Question: In my application, I create a modal dialog that contains a mfc List Control. When I don't initialize any columns or items in the List Control, the dialog shows without error. When I try to add a column to the List Control, I get the following message:

If it helps, the breakpoint is at
> _AFXCMN_INLINE int CListCtrl::InsertColumn(int nCol, const LVCOLUMN* pColumn)
{ ASSERT(::IsWindow(m_hWnd)); return (int) ::SendMessage(m_hWnd, LVM_INSERTCOLUMN, nCol, (LPARAM)pColumn); }
I am trying to add the column headers with the following code in 'OnInitDialog()':
'''
BOOL EventL::OnInitDialog()
{
m_ListEventLog.InsertColumn(0, _T("Description"), LVCFMT_LEFT, 250); //Failure happens HERE
//m_ListEventLog.InsertColumn(0, "Description", LVCFMT_LEFT, 200, 0); //I have also tried things such as this.
return FALSE;
}
'''
I add column headers to other CListControls in my application in this way, without problems. The modal dialog is called with the code:
'''
void ListOption::OnBnClickedEventLog()
{
EventL eventLog;
eventLog.DoModal();
}
'''
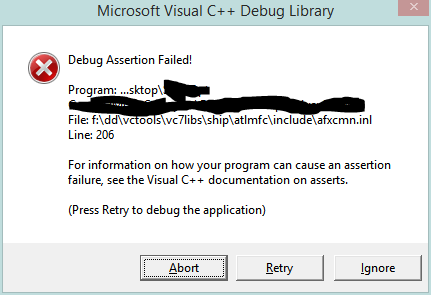
Answer: Maybe you forgot to call the default function:
'''
BOOL EventL::OnInitDialog()
{
BOOL res = CDialog::OnInitDialog();
m_ListEventLog.InsertColumn(0, _T("Description"), LVCFMT_LEFT, 250); //Failure happens HERE
//m_ListEventLog.InsertColumn(0, "Description", LVCFMT_LEFT, 200, 0); //I have also tried things such as this.
return res; // or return FALSE;
}
'''
That's why 'ASSERT(::IsWindow(m_hWnd))' fails, because 'm_hWnd' of ListView control is not ready. 'm_hWnd' of dialog would not be ready either.